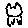
Label: cat